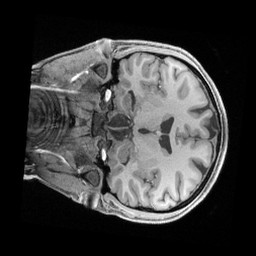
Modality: T1w
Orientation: coronal
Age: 29
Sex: female
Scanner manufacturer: siemens
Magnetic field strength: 3 T
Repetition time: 2.4 s
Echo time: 0.00241 s